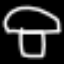
Label: mushroom